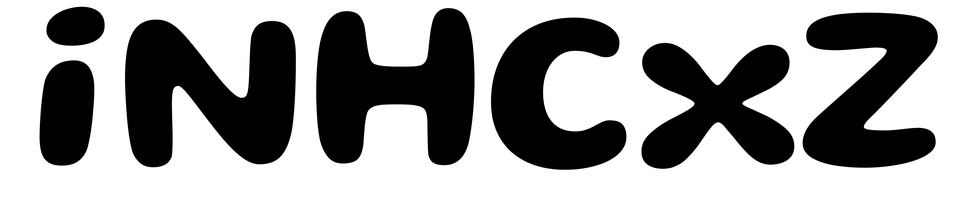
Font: Gluten_SemiBold